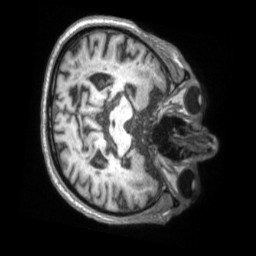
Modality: T1w
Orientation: axial
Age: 88
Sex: male